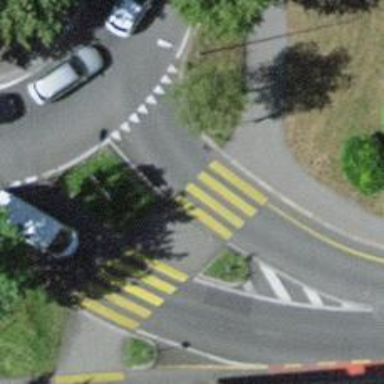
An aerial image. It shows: Kerb serving as barrier.